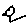
Label: bird